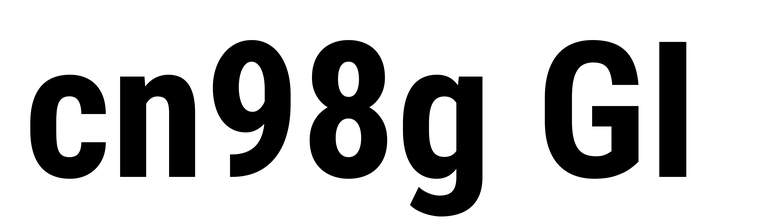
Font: Roboto_Condensed_Bold